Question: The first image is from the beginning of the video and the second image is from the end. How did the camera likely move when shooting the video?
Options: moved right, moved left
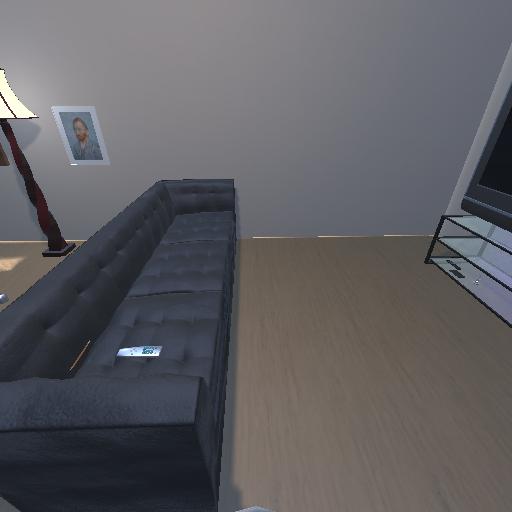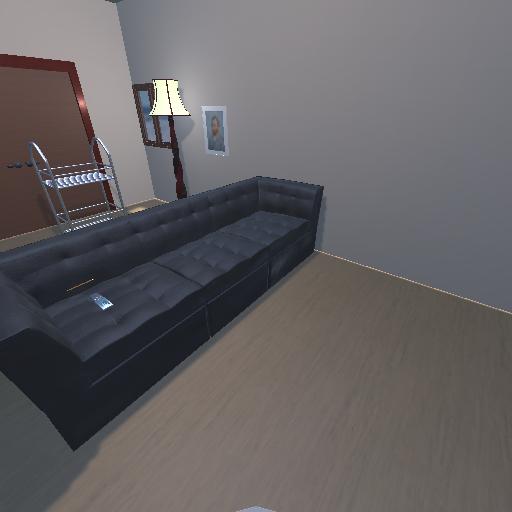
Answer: moved right